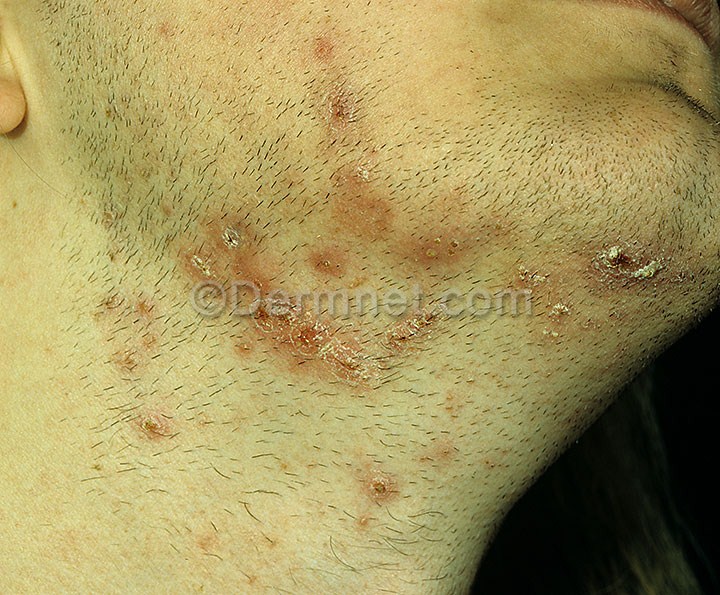
Disease: Cellulitis Impetigo and other Bacterial Infections